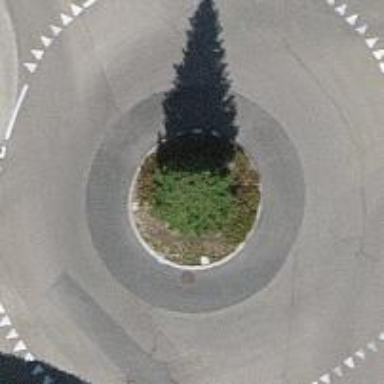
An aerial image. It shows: Tertiary road that leads to roundabout.